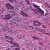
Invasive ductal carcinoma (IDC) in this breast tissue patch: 1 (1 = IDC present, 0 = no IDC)